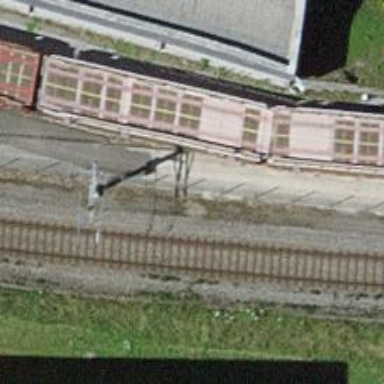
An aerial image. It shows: Railway switch.